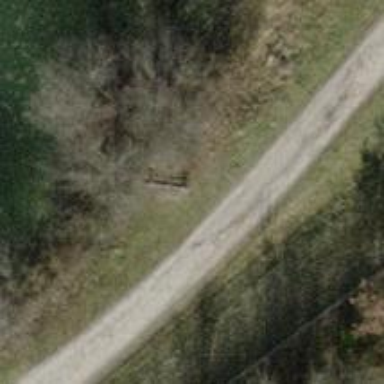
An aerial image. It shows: Brown bench.